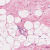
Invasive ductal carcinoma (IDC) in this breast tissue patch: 0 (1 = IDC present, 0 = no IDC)